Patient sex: F
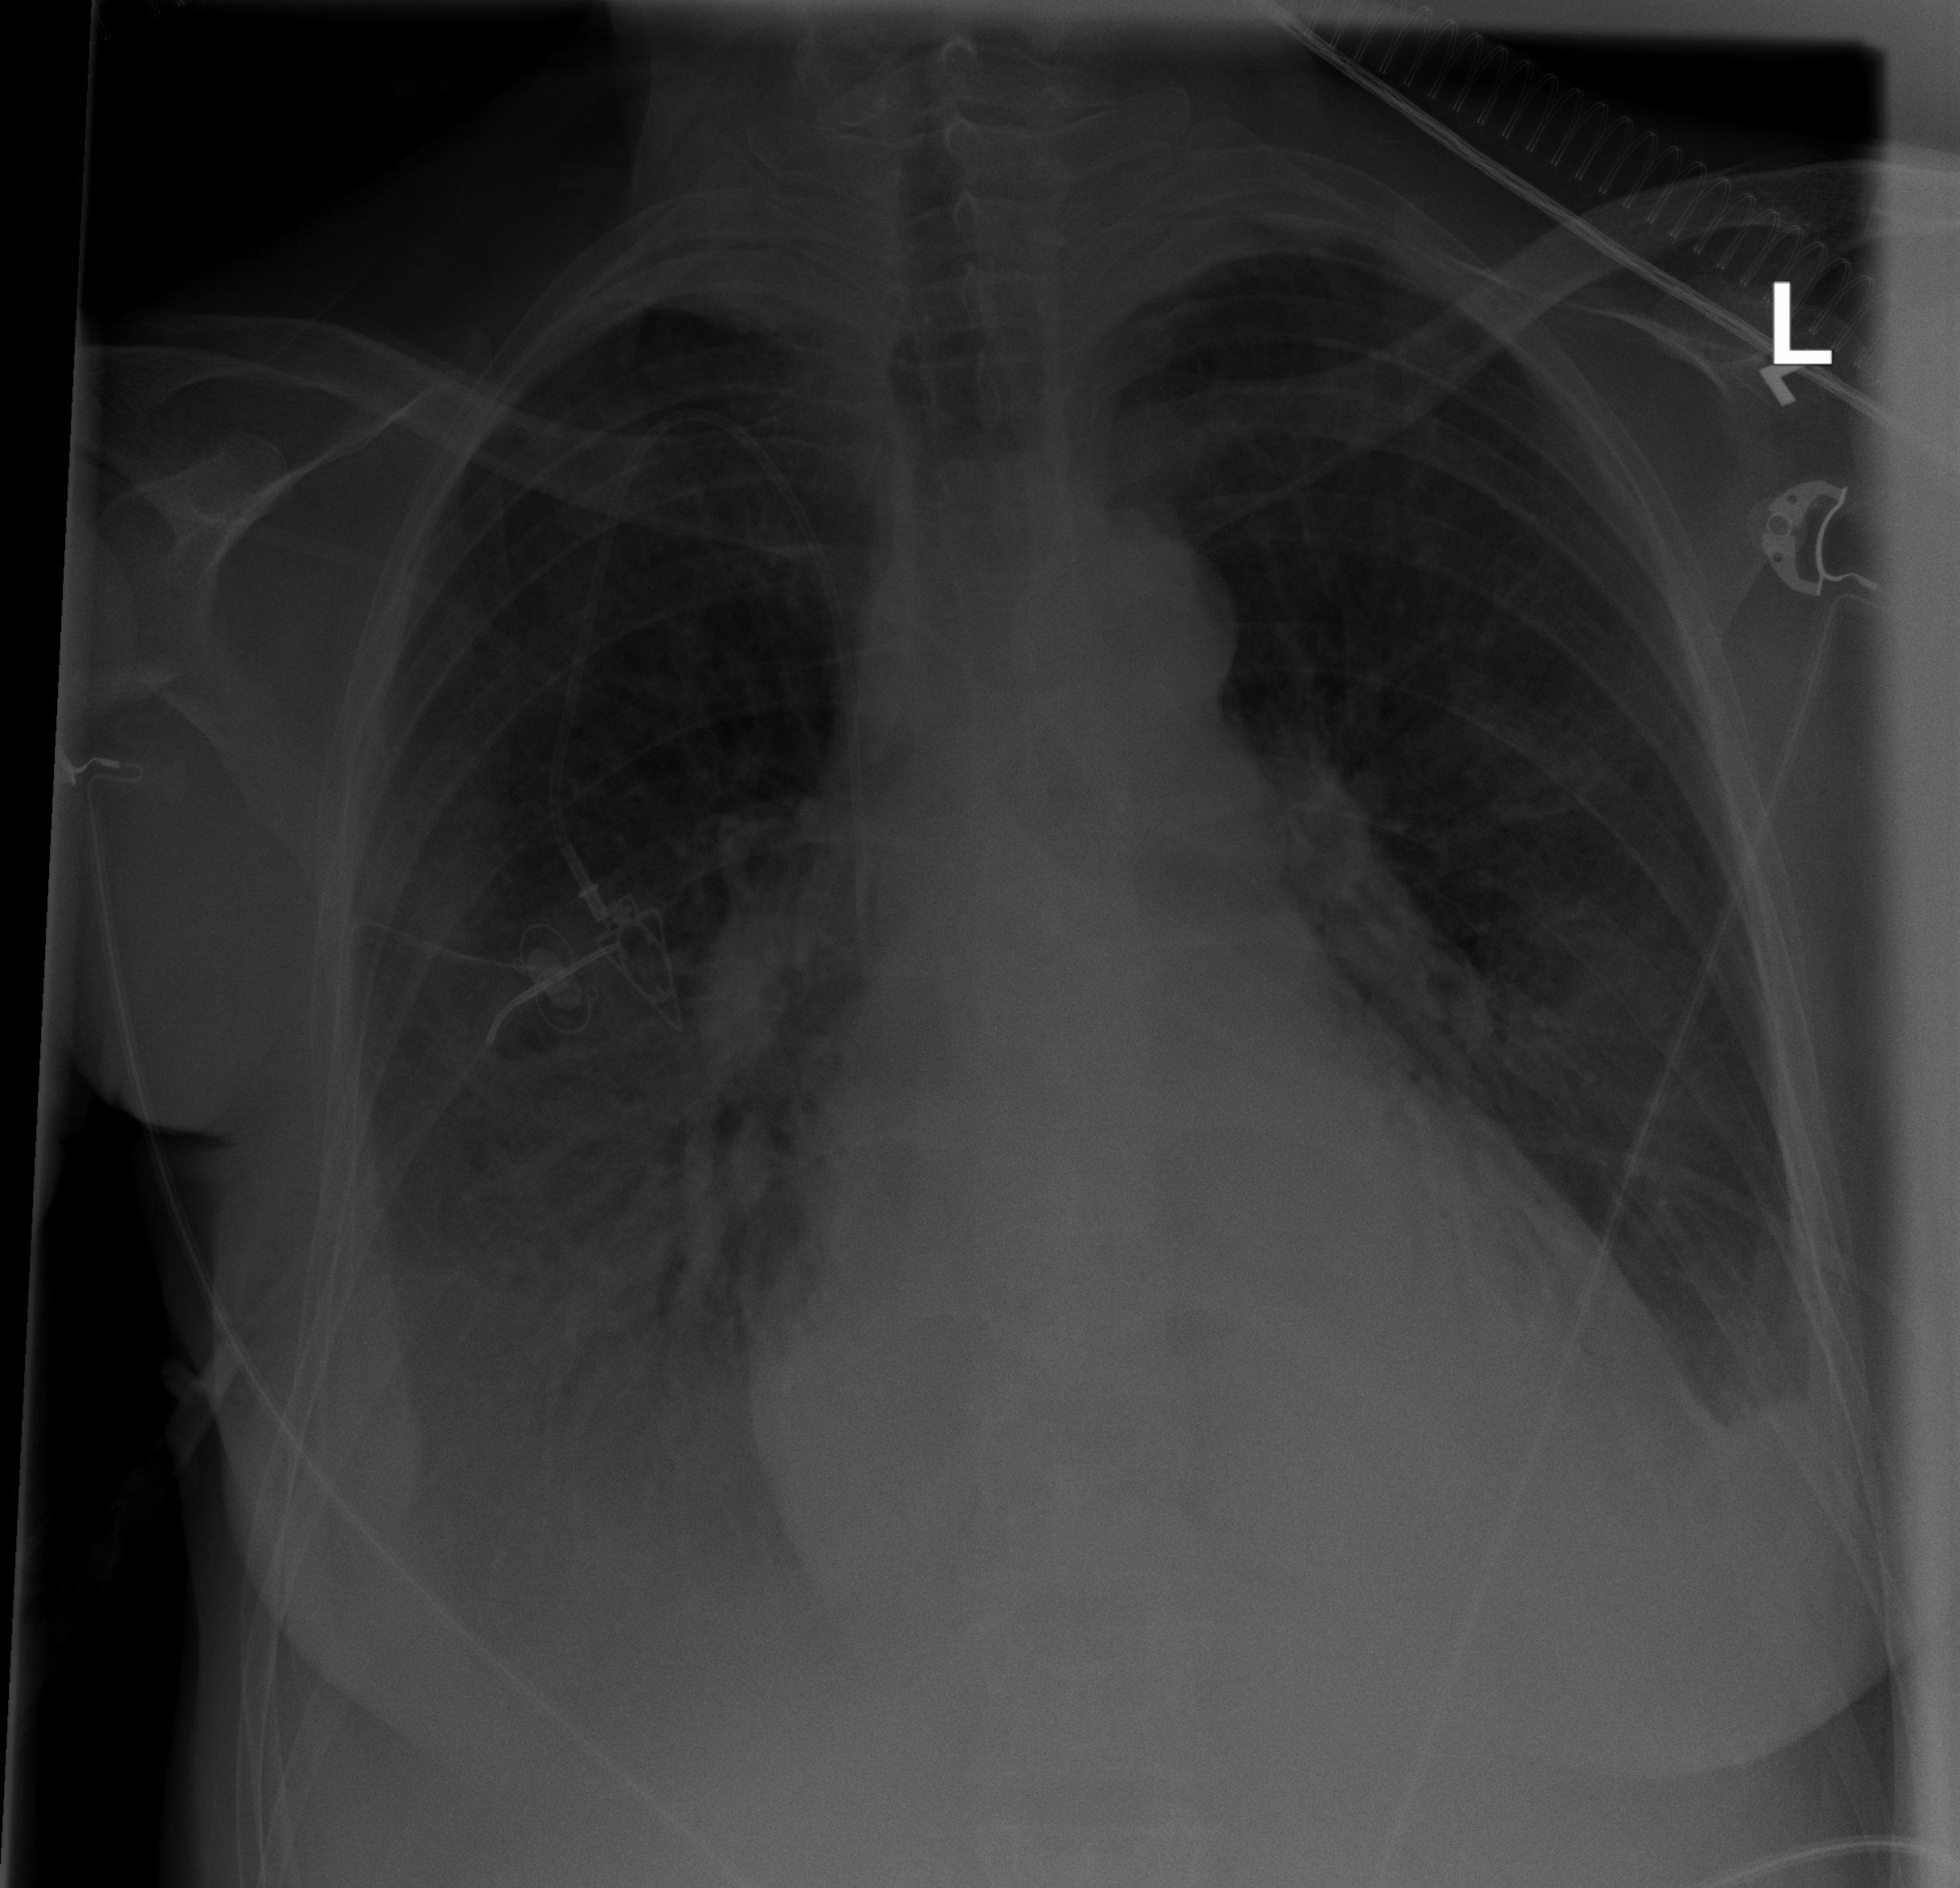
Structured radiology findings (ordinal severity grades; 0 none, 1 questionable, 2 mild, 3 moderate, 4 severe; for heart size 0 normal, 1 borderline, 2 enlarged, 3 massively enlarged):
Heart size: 2
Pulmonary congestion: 2
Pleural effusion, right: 2
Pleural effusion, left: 2
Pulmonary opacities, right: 3
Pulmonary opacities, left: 2
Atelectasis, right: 2
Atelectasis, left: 2